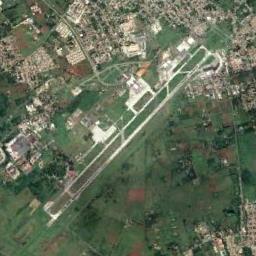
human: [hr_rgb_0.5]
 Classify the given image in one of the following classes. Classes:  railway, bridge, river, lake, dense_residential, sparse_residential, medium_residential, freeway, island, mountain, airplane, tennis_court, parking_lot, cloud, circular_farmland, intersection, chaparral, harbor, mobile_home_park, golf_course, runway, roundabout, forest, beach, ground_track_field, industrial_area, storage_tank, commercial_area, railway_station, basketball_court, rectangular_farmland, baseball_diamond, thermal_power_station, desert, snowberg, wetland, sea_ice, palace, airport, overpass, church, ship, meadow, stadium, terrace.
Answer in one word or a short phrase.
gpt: airport